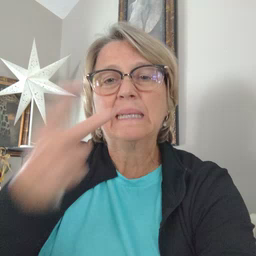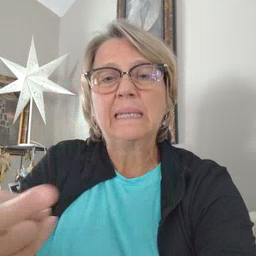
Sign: see